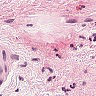
Metastatic tissue present: no